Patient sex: F
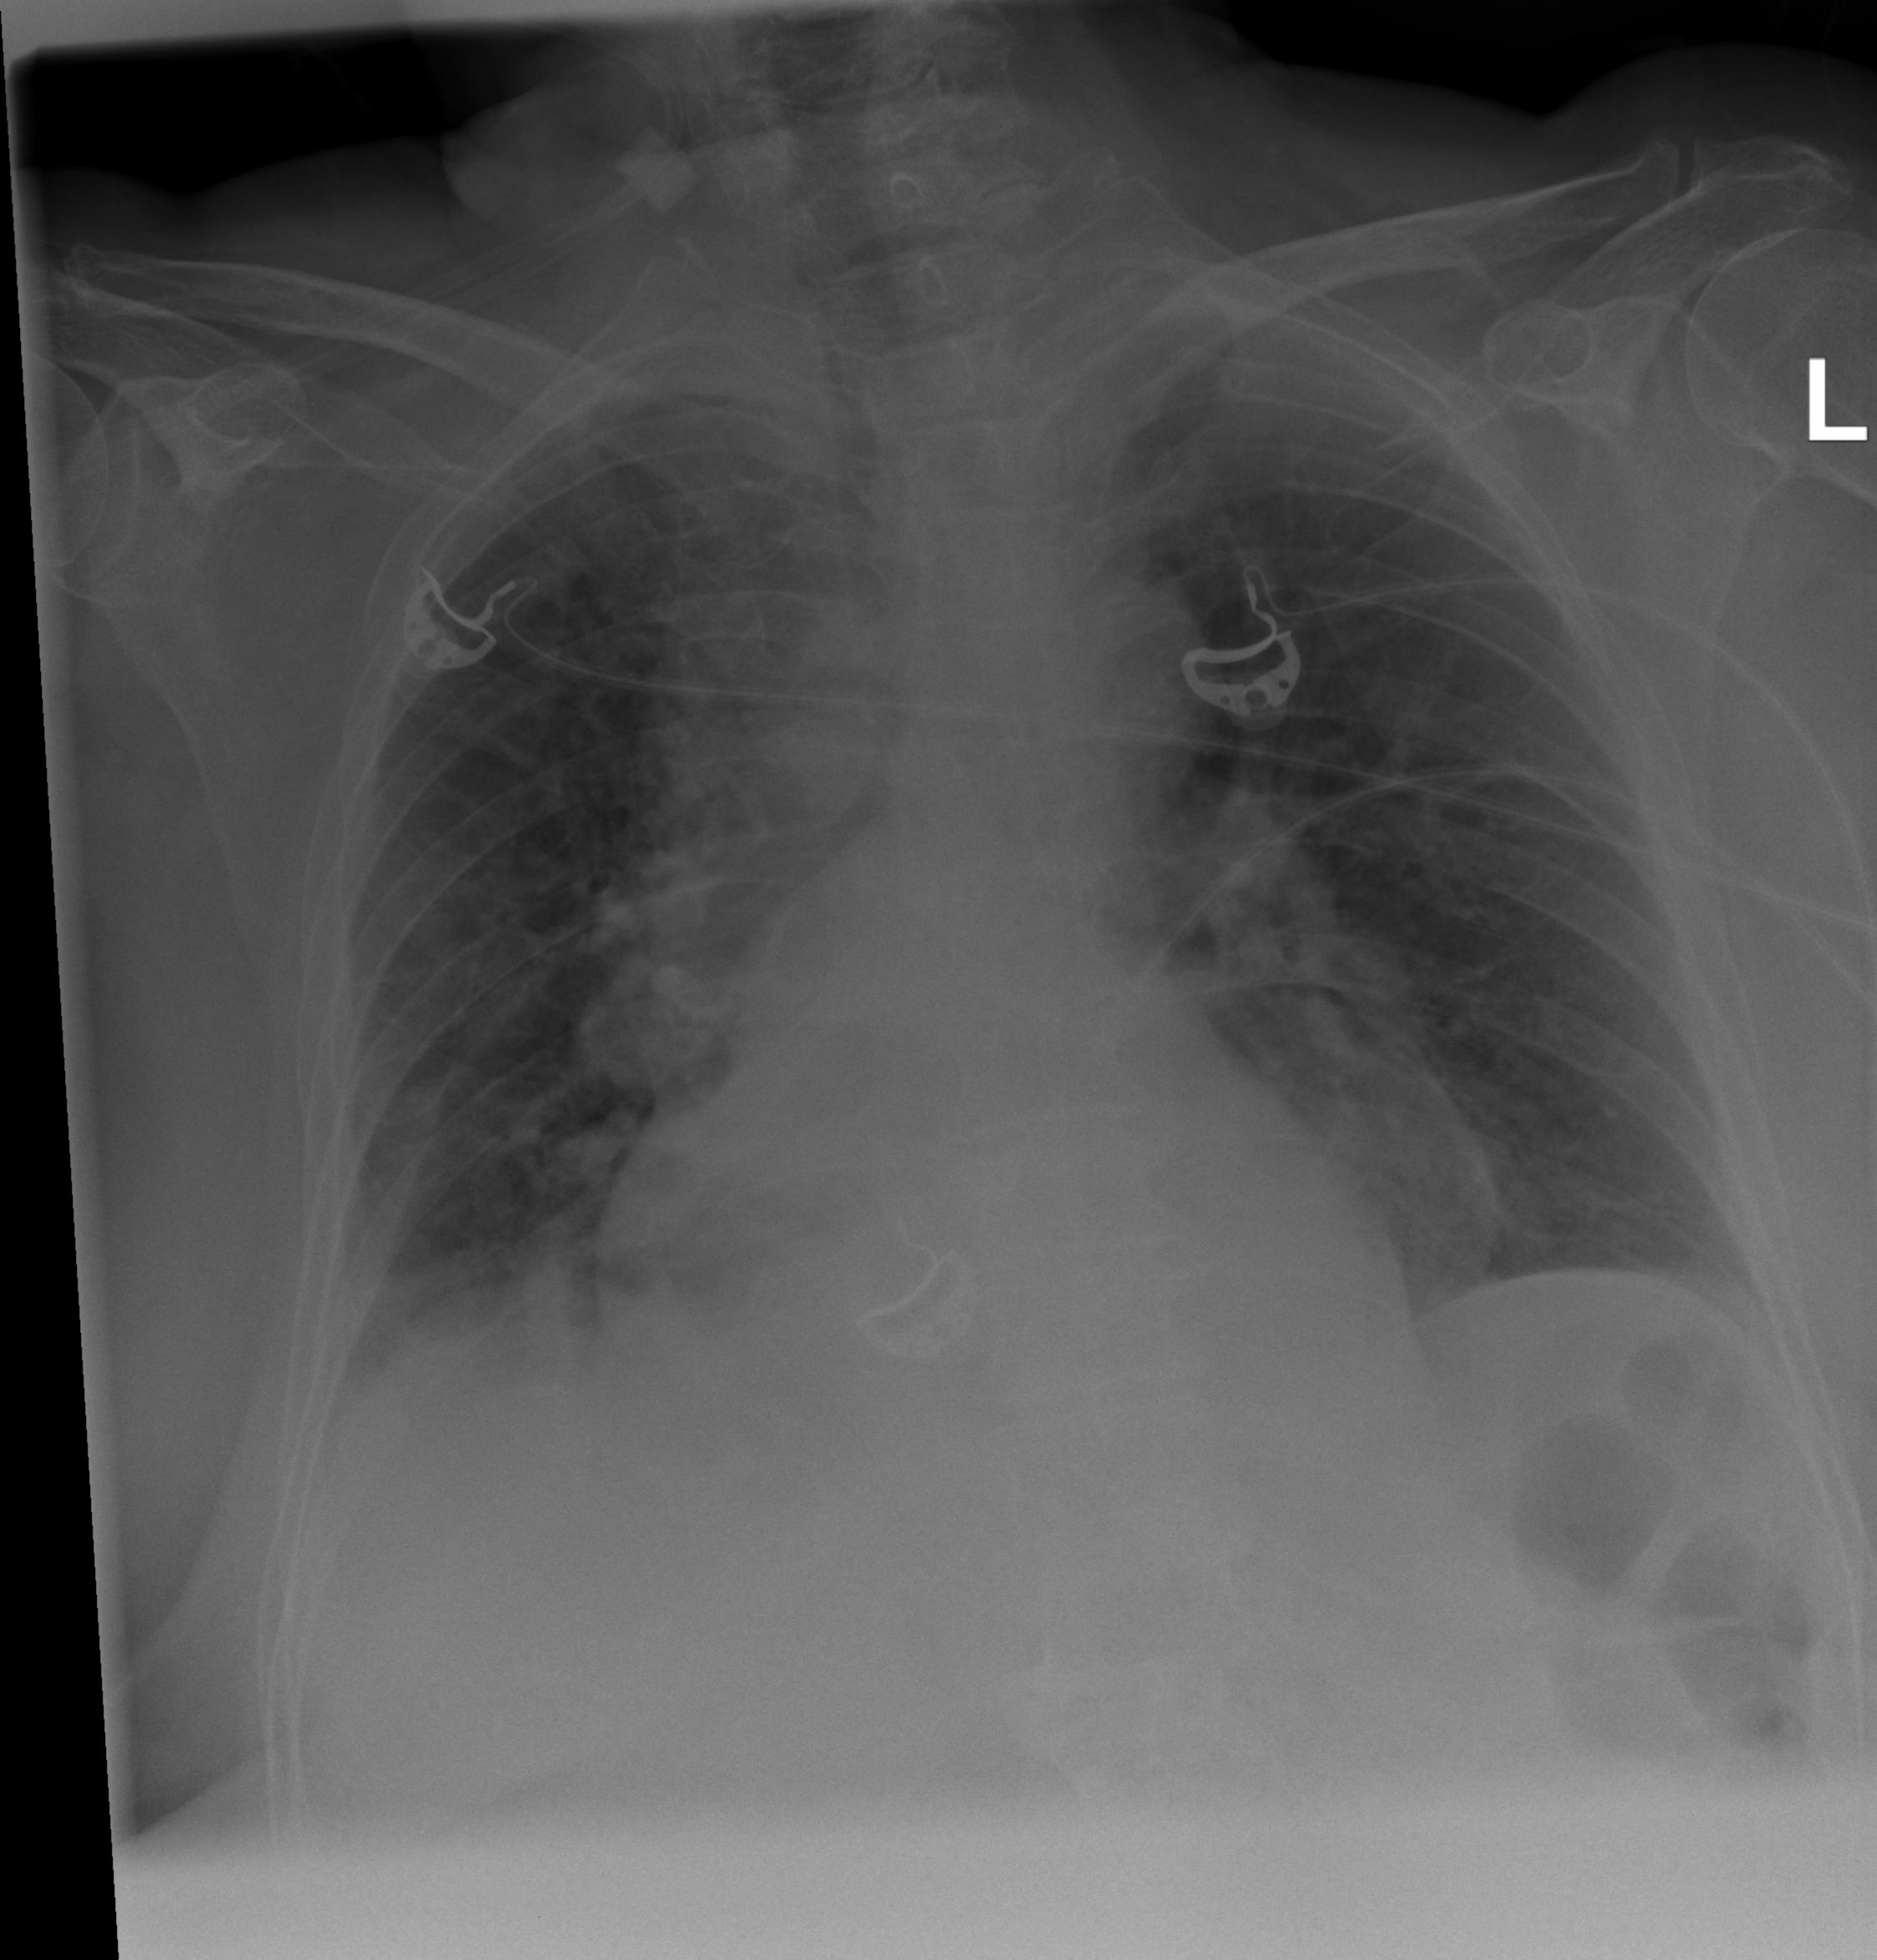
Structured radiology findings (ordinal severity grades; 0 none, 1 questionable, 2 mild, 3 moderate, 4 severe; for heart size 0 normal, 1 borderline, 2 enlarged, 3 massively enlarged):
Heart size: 0
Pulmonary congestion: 0
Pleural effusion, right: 2
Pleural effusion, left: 0
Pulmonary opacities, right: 1
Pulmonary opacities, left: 0
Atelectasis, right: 2
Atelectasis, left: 0